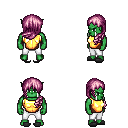
a pixel art fantasy rpg character, male body template, orc, green skin, gold chest armor, white pants, pink left-swept hairstyle, gray slippers, four views (front, back, left, right), 2x2 character sprite sheet, small pixel art, hard edges, no anti-aliasing